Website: crate-barrel
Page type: account-selection
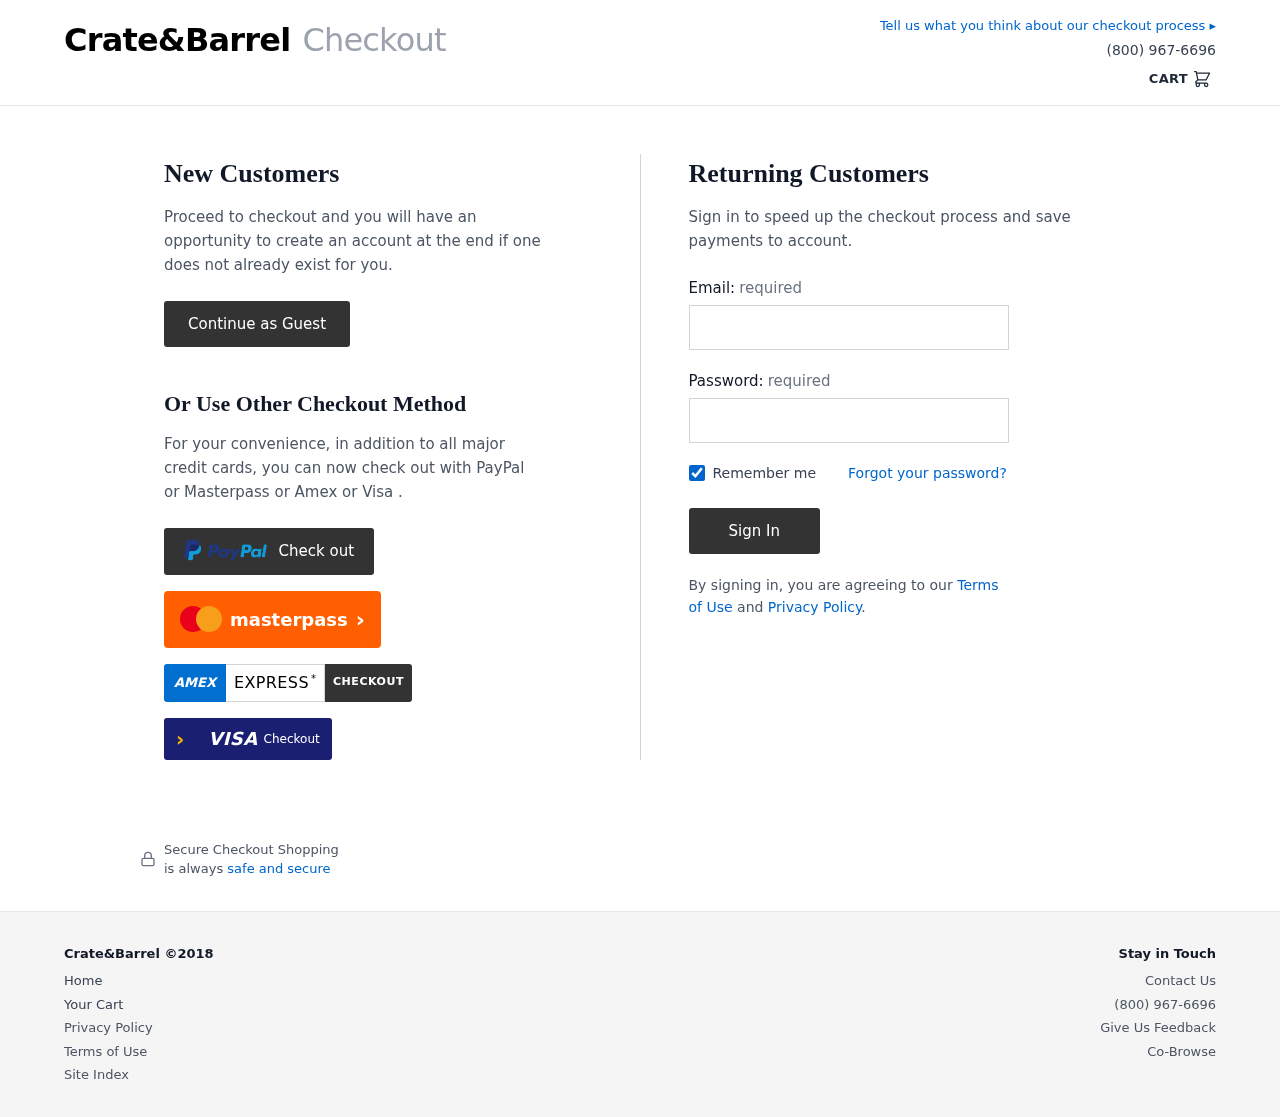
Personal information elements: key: PII_LOGIN_USERNAME
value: kimberlybrown40